Question: Distribute a value evenly across a start date and end date into daily buckets.

Working with a Date Table
'TBTR' value split evenly between 'Todays Date' - 'End Date'.
There are nine days (3/29-4/7), each day would have a value of 2.91 bucketed by day so that 2.91 per day for that period could ultimately be graphed.
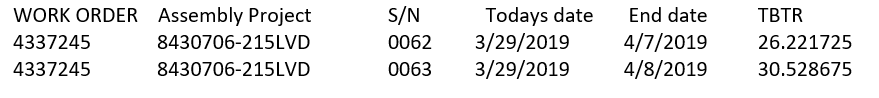
Answer: Here you go, it will create extra rows what you can use to your liking:
'''
let
Source = Excel.Workbook(File.Contents("C:\...\Test.xlsx"), null, true),
Sheet1_Sheet = Source{[Item="Sheet1",Kind="Sheet"]}[Data],
#"Promoted Headers" = Table.PromoteHeaders(Sheet1_Sheet, [PromoteAllScalars=true]),
#"Added Custom1" = Table.AddColumn(#"Promoted Headers", "TBTRAverage", each [TBTR] / Duration.Days([End date]-[Todays date])),
#"Added Custom" = Table.AddColumn(#"Added Custom1", "Date", each let EndThisRow = [End date] in List.Generate(()=>[Todays date], each _ <= EndThisRow , each Date.AddDays( _ , 1))),
#"Expanded Date" = Table.ExpandListColumn(#"Added Custom", "Date"),
#"Changed Type" = Table.TransformColumnTypes(#"Expanded Date",{{"Date", type date}})
in
#"Changed Type"
'''
Result:
<URL>